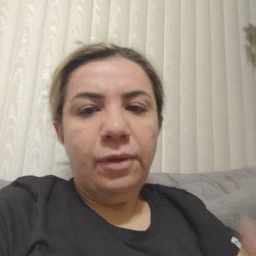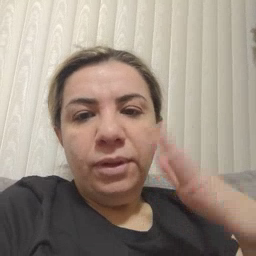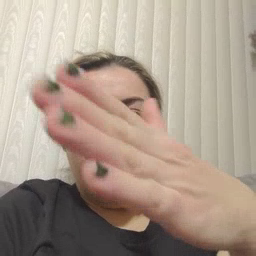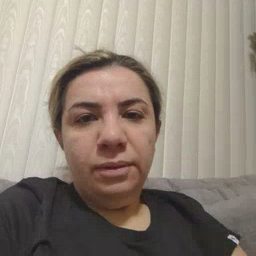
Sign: fish